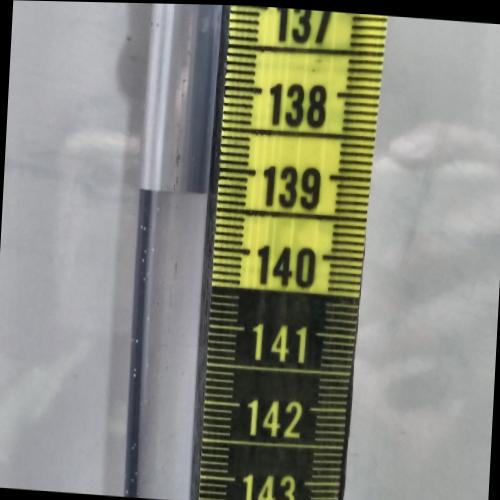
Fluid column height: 139.3 cm